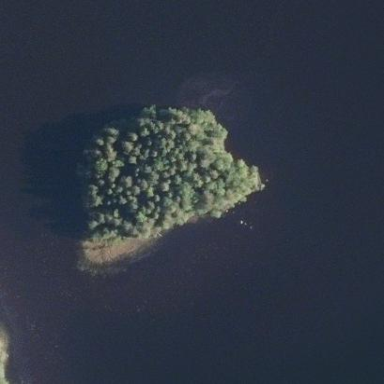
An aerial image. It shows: Islet.